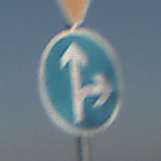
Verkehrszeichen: VorgeschriebeneFahrtrichtungGeradeausOderRechts
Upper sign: VorfahrtGewaehren
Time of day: MorningAfternoon
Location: Outdoor (Nature)
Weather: PartlyCloudy
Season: NotSpecified
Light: Natural